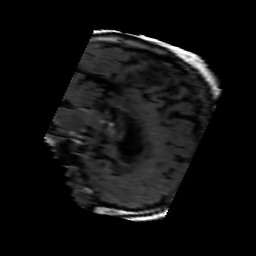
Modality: FLAIR
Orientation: sagittal
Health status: ill
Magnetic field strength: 3 T